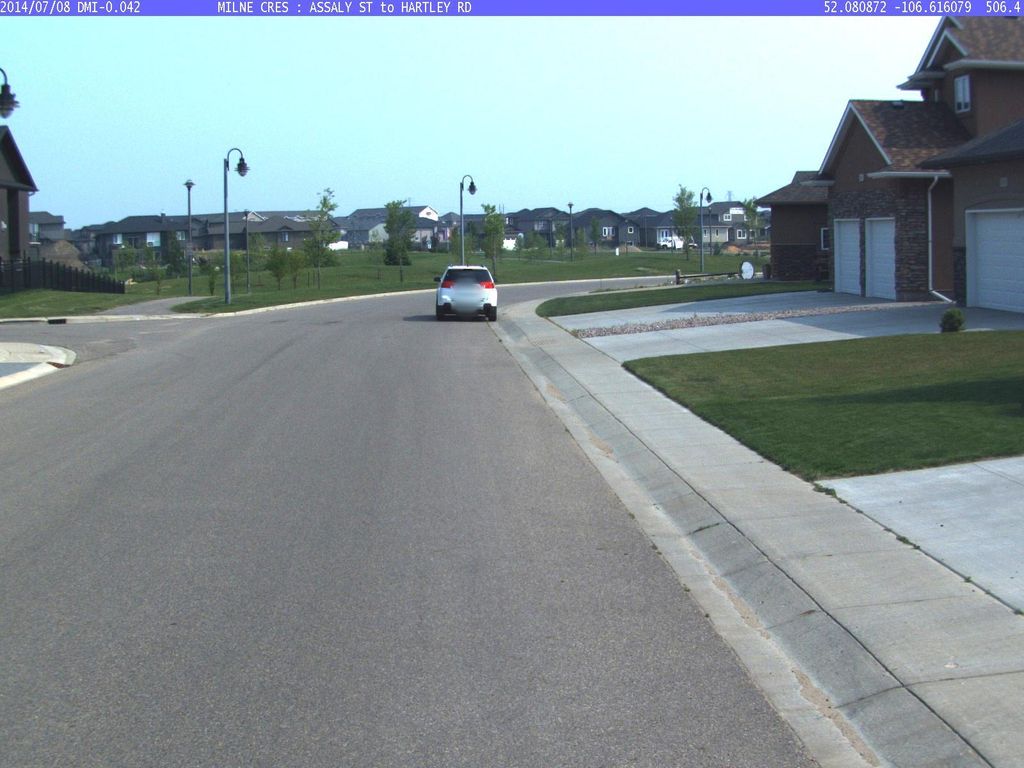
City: saskatoon